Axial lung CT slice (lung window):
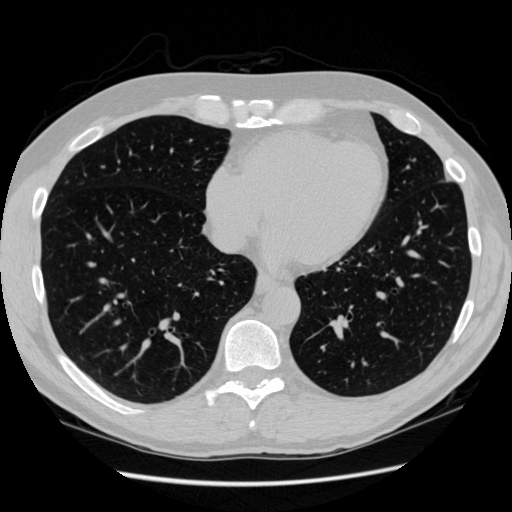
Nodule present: no